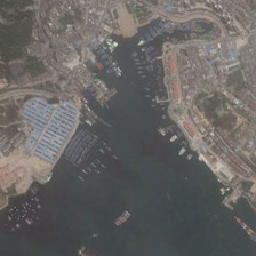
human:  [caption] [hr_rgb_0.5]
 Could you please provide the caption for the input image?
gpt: There are some dock boats and boats on the coast of the city.

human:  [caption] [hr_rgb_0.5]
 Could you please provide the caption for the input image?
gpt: on the coast of the city there are several ports with boats and ships moored.

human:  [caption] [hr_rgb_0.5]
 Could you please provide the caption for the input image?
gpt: dense buildings are situated on the land surrounding this crammed port .

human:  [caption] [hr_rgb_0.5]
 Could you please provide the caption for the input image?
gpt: There are several ports on the coast of the city where ships are moored.

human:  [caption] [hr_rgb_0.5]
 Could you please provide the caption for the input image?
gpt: There are many ports on the coast of the city.